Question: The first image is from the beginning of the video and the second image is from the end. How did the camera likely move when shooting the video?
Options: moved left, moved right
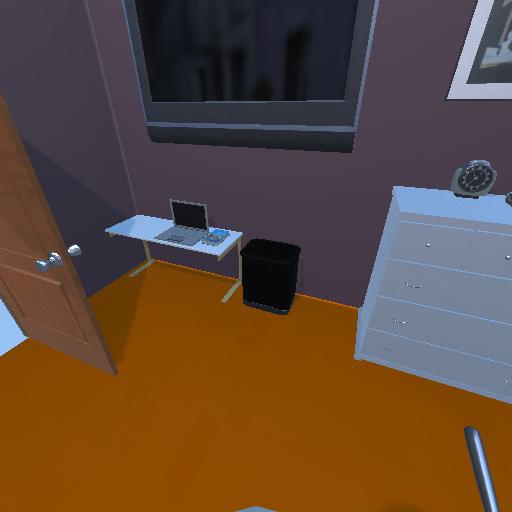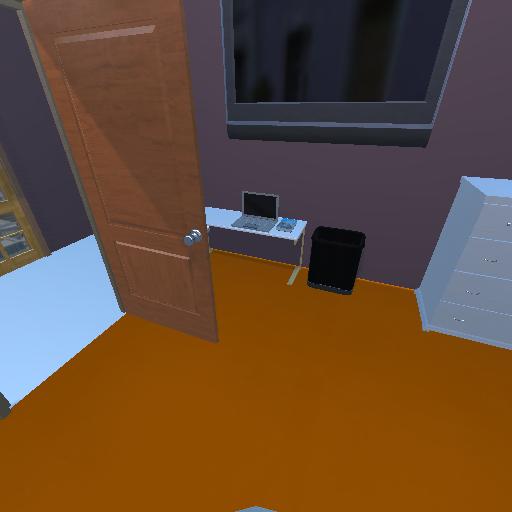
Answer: moved left